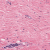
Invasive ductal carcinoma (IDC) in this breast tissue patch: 0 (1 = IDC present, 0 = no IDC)